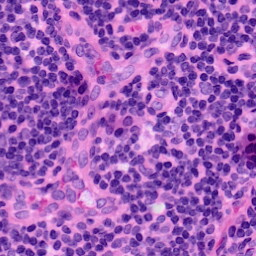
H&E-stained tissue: LymphNode